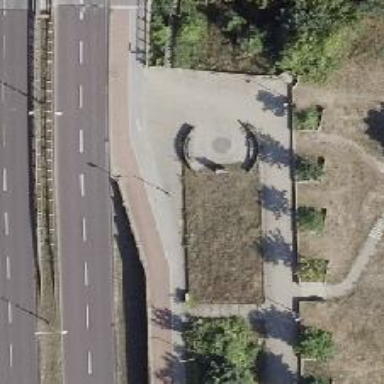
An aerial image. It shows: Historic memorial.